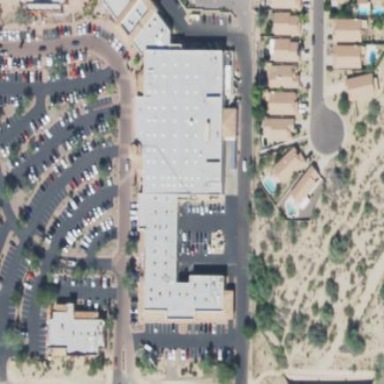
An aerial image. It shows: Retail building housing supermarket.